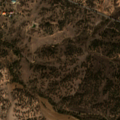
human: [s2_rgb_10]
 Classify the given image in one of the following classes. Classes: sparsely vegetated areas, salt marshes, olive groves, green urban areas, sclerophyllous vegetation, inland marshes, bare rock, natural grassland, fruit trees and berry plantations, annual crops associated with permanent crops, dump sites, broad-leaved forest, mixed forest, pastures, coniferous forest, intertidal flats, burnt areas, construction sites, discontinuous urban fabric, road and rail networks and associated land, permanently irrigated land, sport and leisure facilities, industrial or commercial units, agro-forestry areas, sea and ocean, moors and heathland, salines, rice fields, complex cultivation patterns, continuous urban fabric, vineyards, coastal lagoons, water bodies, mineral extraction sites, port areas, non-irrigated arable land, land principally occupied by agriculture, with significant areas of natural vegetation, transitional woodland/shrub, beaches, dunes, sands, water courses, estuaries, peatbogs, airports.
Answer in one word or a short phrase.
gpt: agro-forestry areas